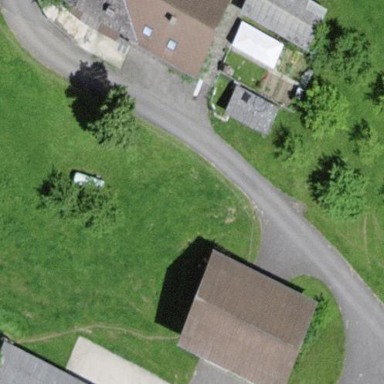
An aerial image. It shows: Farmyard area.